Interaction volume radius: 10 \u00c5
Interaction volume height: 50 \u00c5
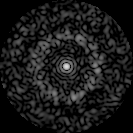
Disorder parameter: 0.8185